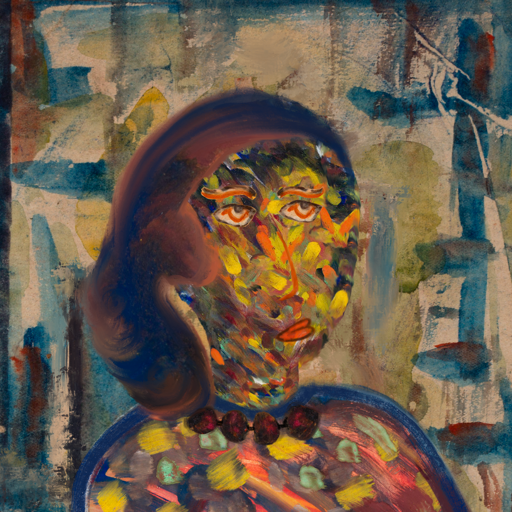
Background: Orphan, Head And Neck Side: An_Impression, Face Side: Experience, Bust: Mother_And_Son_Mother, Hair Side: Mother_And_Son_Son, Head Accessory: Blank, Second Necklace: Blank, Necklace: Mosgoul, Baby: Blank